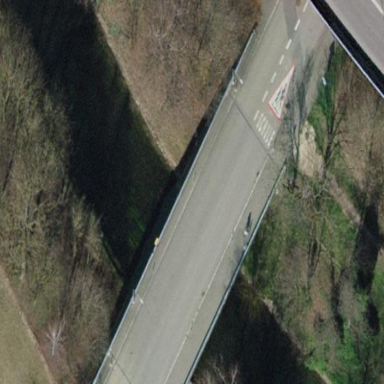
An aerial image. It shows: Man-made bridge.